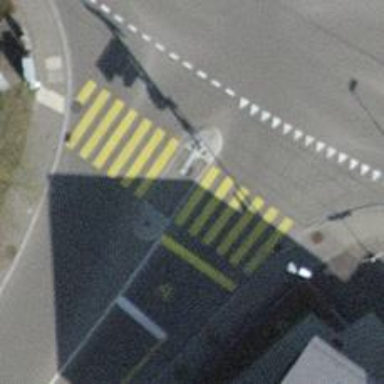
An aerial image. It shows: Crossing with traffic signals and zebra crossing marking on the island.